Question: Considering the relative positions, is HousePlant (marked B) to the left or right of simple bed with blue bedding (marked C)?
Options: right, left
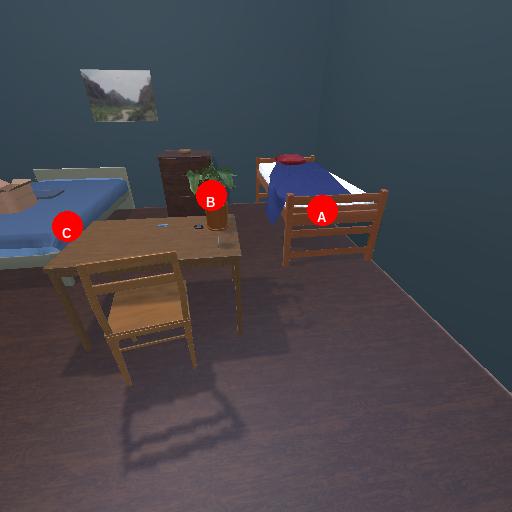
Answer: right